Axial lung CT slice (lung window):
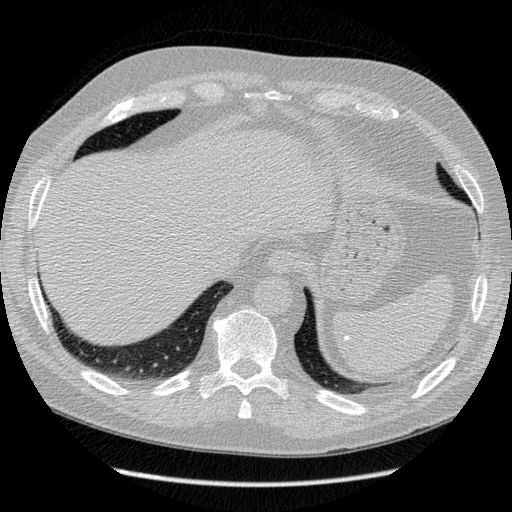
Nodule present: no